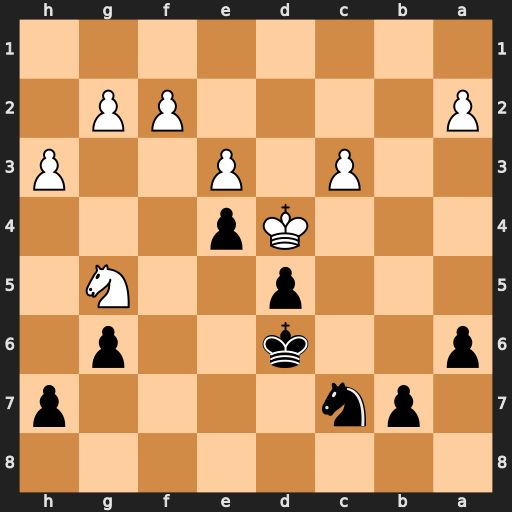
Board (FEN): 8/1pn4p/p2k2p1/3p2N1/3Kp3/2P1P2P/P4PP1/8
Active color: b
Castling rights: -
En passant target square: -
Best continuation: Nb5#